Question: tl;dr trying to create plots using for loop in Python 3 but it is resulting in weird inconsistent plots.
I am trying to create plots like Figure 2 of Fox et al. 2015 (<URL>. I have the different ion lines saved in a dictionary with their parameters saved as lists. For example,
'''
DictIon = {
'''The way this dictionary is defined is as follows: ion name:
[wavelength, f-value, continuum lower 1, continuum higher 1, continuum lower 2,
continuum higher 2, subplot x, subplot y, ion name x, ion name y]'''
'C II 1334': [<PHONE>,.1278,-400,-200,300,500,0,0,-380,.2],
'Si II 1260': [<PHONE>,1.007,-500,-370,300,500,2,0,-380,.15],
'Si II 1193': [<PHONE>,0.4991,-500,-200,200,500,3,0,-380,.2]
}
'''
In order to generate the plot, I have written the following code where at first I calculate the continuum of the absorption lines and then use data from a Voigt Profile algorithm that gives me the zval and bval that I use in the Voigt profile section of the code, and finally I combine these two and plot the values in appropriate subplots. The code is:
'''
f, axes = plt.subplots(6, 2, sharex='col', sharey='row',figsize = (15,15))
for ion in DictIon:
w0 = DictIon[ion][0] #Rest wavelength
fv = DictIon[ion][1] #Oscillator strengh/f-value
velocity = (wavelength-Lambda)/Lambda*c
#Fit the continuum
low1 = DictIon[ion][2] #lower bound for continuum fit on the left side
high1 = DictIon[ion][3] #upper bound for continuum fit on the left side
low2 = DictIon[ion][4] #lower bound for continuum fit on the right side
high2 = DictIon[ion][5] #upper bound for continuum fit on the right side
x1 = velocity[(velocity>=low1) & (velocity<=high1)]
x2 = velocity[(velocity>=low2) & (velocity<=high2)]
X = np.append(x1,x2)
y1 = flux[(velocity>=low1) & (velocity<=high1)]
y2 = flux[(velocity>=low2) & (velocity<=high2)]
Y = np.append(y1,y2)
Z = np.polyfit(X,Y,1)
#Generate data to plot continuum
xp = np.linspace(-500,501,len(flux[(velocity>=-500) & (velocity<=500)]))
p = np.poly1d(Z)
#Normalize flux
norm_flux = flux[(velocity>=-500) & (velocity<=500)]/p(xp)
#Create a line at y=1
tmp1 = np.linspace(-500,500,10)
tmp2 = np.full((1,10),1)[0]
'''Generate Voigt Profile Fits'''
#Initialize arrays
vmod = (np.arange(npix+1)-(npix/pixsize))*pixsize #-npix to npix in steps of pix
fmodraw = np.ndarray((npix+1)); fmodraw.fill(1.0)
ncom = len(zval)+1
fitn = 10**(logn); fitne = 10**(logn+elogn)-10**logn
totcol=np.log10(np.sum(fitn))
etotcol=np.sqrt(np.sum(elogn**2)) #strictly only true if independent
#Set up arrays
sigma=bval/np.sqrt(2.0); tau0=np.ndarray((ncom)); tauv=np.ndarray((ncom,npix))
find=np.ndarray((ncom, npix)); sfind=np.ndarray((ncom, npix)) #smoothed
#go from z to velocity
v0=c*(zval-zmod) / (1.0+zmod); ev0=c*zvale / (1.0+zmod)
bv=bval; ebv=bvale
#generate models for each comp, where tau is Gaussian with velocity
for k in range(0, ncom-1):
tau0[k]=(1.497e-2*(10**logn[k])*(w0/1.0e8)*fv) / (bval[k]*1.0e5)
for j in range(0, npix-1):
tauv[k][j]=tau0[k]*np.exp((-1.0*(vmod[j]-v0[k])**2) / (2.0*sigma[k]**2))
find[k][j]=np.exp(-1.0*tauv[k][j])
#Transpose
tauv = tauv.T
find = find.T
#Sum over components (pixel by pixel)
tottauv=np.ndarray((npix+1))
for j in range(0, npix-1):
tottauv[j]=tauv[j,:].sum()
fmodraw=np.exp(-1.0*tottauv)
#create Gaussian kernel (smoothing function or LSF)
#created on 1 km/s grid with default FWHM=20.0 km/s (UVES), integral=1
fwhmins=20.0
sigins=fwhmins/(1.414*1.665); nker=150 #NEED TO FIND NKER
vt=np.arange(nker)-nker/2 #-75 to +75 in 1 km/s steps
smfn=(1.0/(sigins*np.sqrt(2.0*np.pi)))*np.exp((-1.0*(vt**2))/(2.0*sigins**2))
#convolve total and individual comps with LSF
fmod = np.convolve(fmodraw, smfn, mode='same')
axes[DictIon[ion][6]][DictIon[ion][7]].axis([-400,400,-.12,1.4])
axes[DictIon[ion][6]][DictIon[ion][7]].xaxis.set_major_locator(xmajorLocator)
axes[DictIon[ion][6]][DictIon[ion][7]].xaxis.set_major_formatter(xmajorFormatter)
axes[DictIon[ion][6]][DictIon[ion][7]].xaxis.set_major_locator(xminorLocator)
axes[DictIon[ion][6]][DictIon[ion][7]].yaxis.set_major_locator(ymajorLocator)
axes[DictIon[ion][6]][DictIon[ion][7]].yaxis.set_major_locator(yminorLocator)
axes[DictIon[ion][6]][DictIon[ion][7]].plot(vmod,fmod,'r', linewidth = 1.5)
axes[DictIon[ion][6]][DictIon[ion][7]].plot(tmp1,tmp2,'k--')
axes[DictIon[ion][6]][DictIon[ion][7]].step(velocity[(velocity>=-500) & (velocity<=500)],norm_flux,'k')
'''
Instead of producing plots as Figure 2 of Fox et al. 2015, I am getting situations like this where the code will produce different results at different times when I run it:
<URL>
][2
Bottom line, I have tried to debug this for 3 days now and I am at a loss. I suspect that it may have something to do with how pyplot plots work in for loop and the fact that I am using a dictionary to loop through. Any advice or suggestions would be greatly appreciated. I am using Python 3.
Edit:
Data available here:
zval,bval values: <URL>
velocity, flux values:
Si III 1206: <URL>
Si IV 1393: <URL>
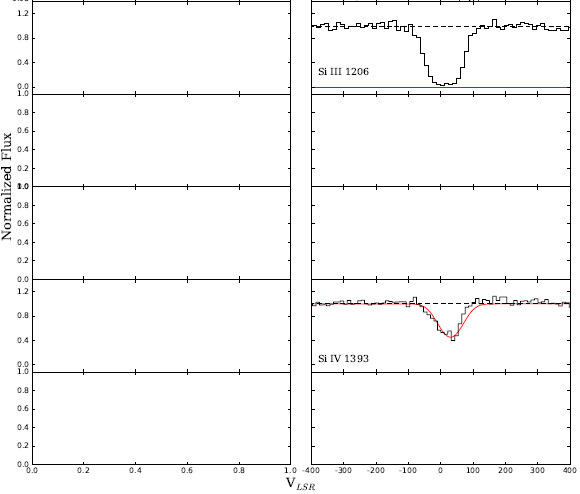
Answer: Here's a MWE of the operation you want to perform:
'''
import matplotlib.pyplot as plt
import numpy as np
f, axes = plt.subplots(3, 2, sharex='col', sharey='row',figsize=(15,15))
plt.subplots_adjust(hspace=0.)
data_dict = {'C II 1334': [1., 2.],
'Si II 1260': [2., 3.],
'Si II 1193': [3., 4.]}
for i, (key, value) in enumerate(data_dict.items()):
print i, key, value
x = np.linspace(0, 100, 10)
y0 = value[0] * x
y1 = value[1] * x
axes[i, 0].plot(x, y0, label=key)
axes[i, 1].plot(x, y1, label=key)
axes[i, 0].legend(loc="upper right")
axes[i, 1].legend(loc="upper right")
plt.legend()
plt.show()
'''
Results in
<URL>
I don't see any strange behaviour after invoking 'plt' in a 'for' loop over a 'dict'.
I suggest you separate , i.e. calculations of the scientific quantities of interest, from .
Note that the ordering of the dictionary items isn't preserved - better to use a list or an ordered dictionary in my example.